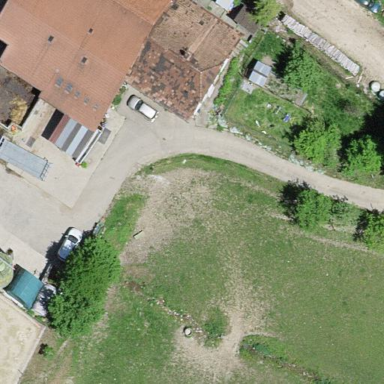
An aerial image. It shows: Farmyard area.